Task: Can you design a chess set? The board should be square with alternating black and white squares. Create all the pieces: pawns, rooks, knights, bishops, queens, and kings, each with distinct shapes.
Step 1815:
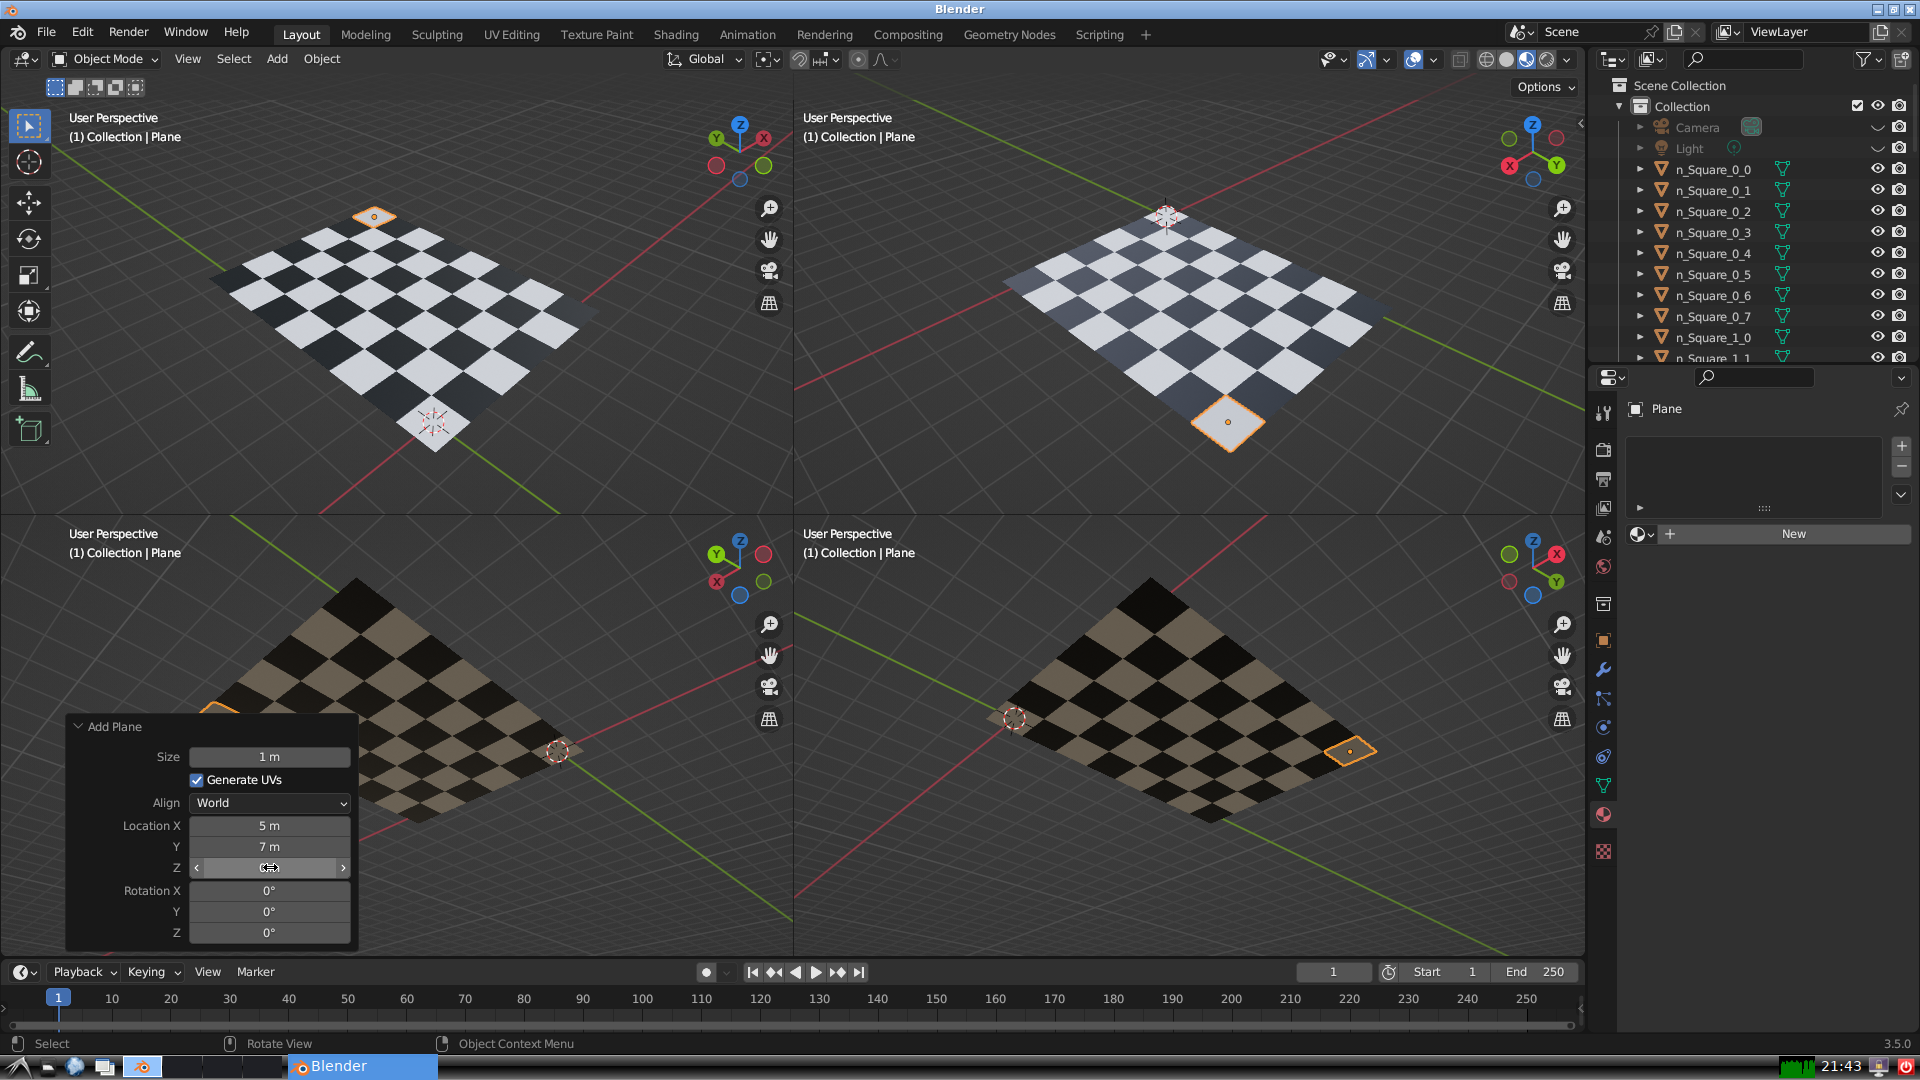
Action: {"mouse_move": [960, 540]}